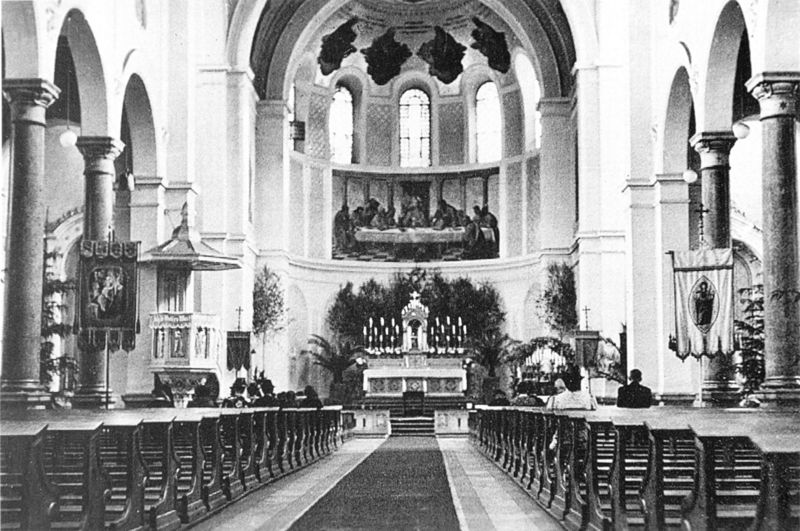
Titel: Langhaus von St. Ludwig, Ludwigshafen (Foto um 1930)
Künstler: Heinrich Hübsch
Standort: Ludwigshafen
Institution: St. Ludwig (kath.)
Schlagwörter: gemälde, gott, schatten, weiß, bäume, menschen, sitzen, blumen, fenster, grau, holz, lampe, lampen, licht, marmor, mitte, raum, schwarz, stühle, säule, säulen, tisch, teppich, architektur, barock, stein, bild, innenraum, kirche, innen, pflanzen, gotik, kindheit, schiff, sitze, bogen, fahnen, fahne, grafik, bank, rundbogen, kuppel, banner, querformat, treppe, treppen, gestühl, symmetrie, wandgemälde, streifen, lciht, kerzen, leuchter, stufen, foto, fotografie, bögen, gang, arkade, kreuz, religion, dom, schwarz-weiss, reihe, beten, darstellung, altar, arkaden, bänke, hauptschiff, hochaltar, kapitelle, kathedrale, langhaus, sonntag, kapitell, photo, reihen, wappen, kirchenbank, kirchenschiff, mittelgang, weß, kalotte, kirchenbänke, mittelschiff, bestuhlung, kanzel, obergaden, seitenschiff, christus, jesus, altarraum, apsis, rundbögen, zentral, fresken, gottesdienst, messe, romanik, chor, palmen, heiligtum, abendmahl, teppisch, prunk, heilig, graustufen, sakral, fresco, gläubige, sakralbau, osten, kapitel, standarte, basilika, rundbogenfenster, seitenschiffe, gotteshaus, sitzbänke, tabernakel, schalldeckel, mensa, evangelisch, chorraum, appsis, betender, betstuhl, bänk, eingezogener chor, ikonen, langsschiff, kurche, gebetsbänke, uppel, #menschen, abem, alktar, kuüppel